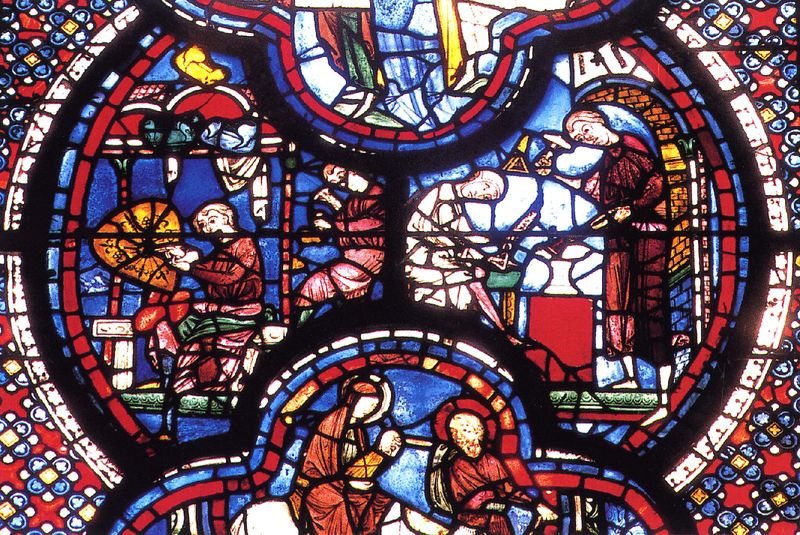
Titel: Kathedrale Notre-Dame in Chartres
Standort: Chartres, Notre-Dame (EU - F)
Schlagwörter: blau, gelb, bunt, fenster, glas, schwarz, rot, kind, mutter, gotik, esel, kreis, engel, baby, bank, schild, dom, jungfrau, mosaik, kathedrale, handwerker, werkstatt, eiß, buntglas, glasmalerei, christus, jesus, jesus christus, hammer, mittelalter, mönche, maria, madonna, mutter gottes, szenen, josef, säugling, erlöser, kleeblatt, gottesmutter, blei, kirchenfenster, schmied, amboss, flucht nach ägypten, bibelszene, messias, gottessohn, sohn gottes, unsere liebe frau, schmid, heilige maria, fesnster, christkind, strassburg, bleiruten, madonna mit dem kind, christkönig, glasmaerei, heilland, erretter, jesus von nazaret, gottesgebärerin, maria von nazaret